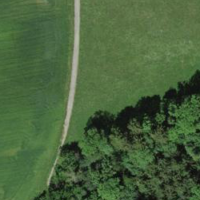
EUNIS habitat code: 24
Species observed at this site:
Trifolium pratense